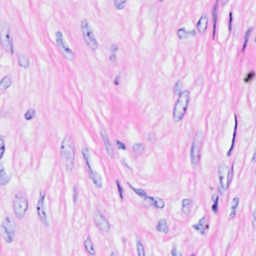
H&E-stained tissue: Breast